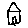
Label: house